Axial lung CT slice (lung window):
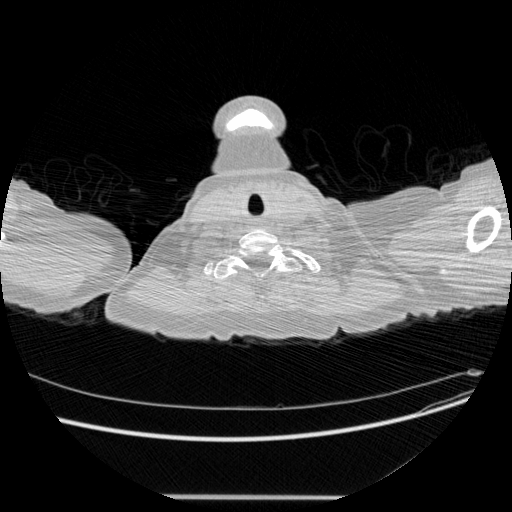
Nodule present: no